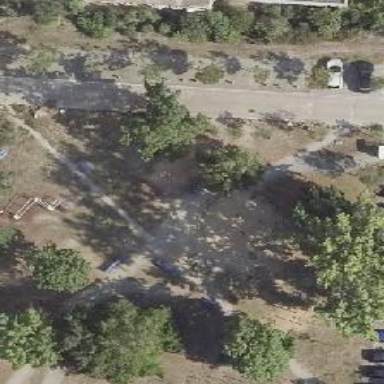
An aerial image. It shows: Playground area for leisure activities on the land.